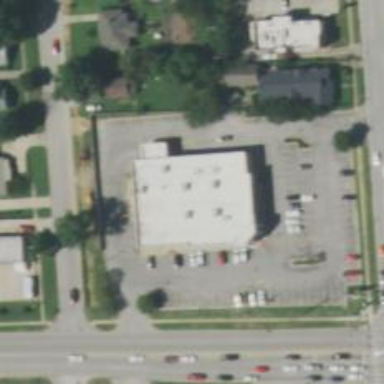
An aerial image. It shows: Pharmacy providing healthcare services.